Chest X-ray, PA view. Patient: 54 years old, sex F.
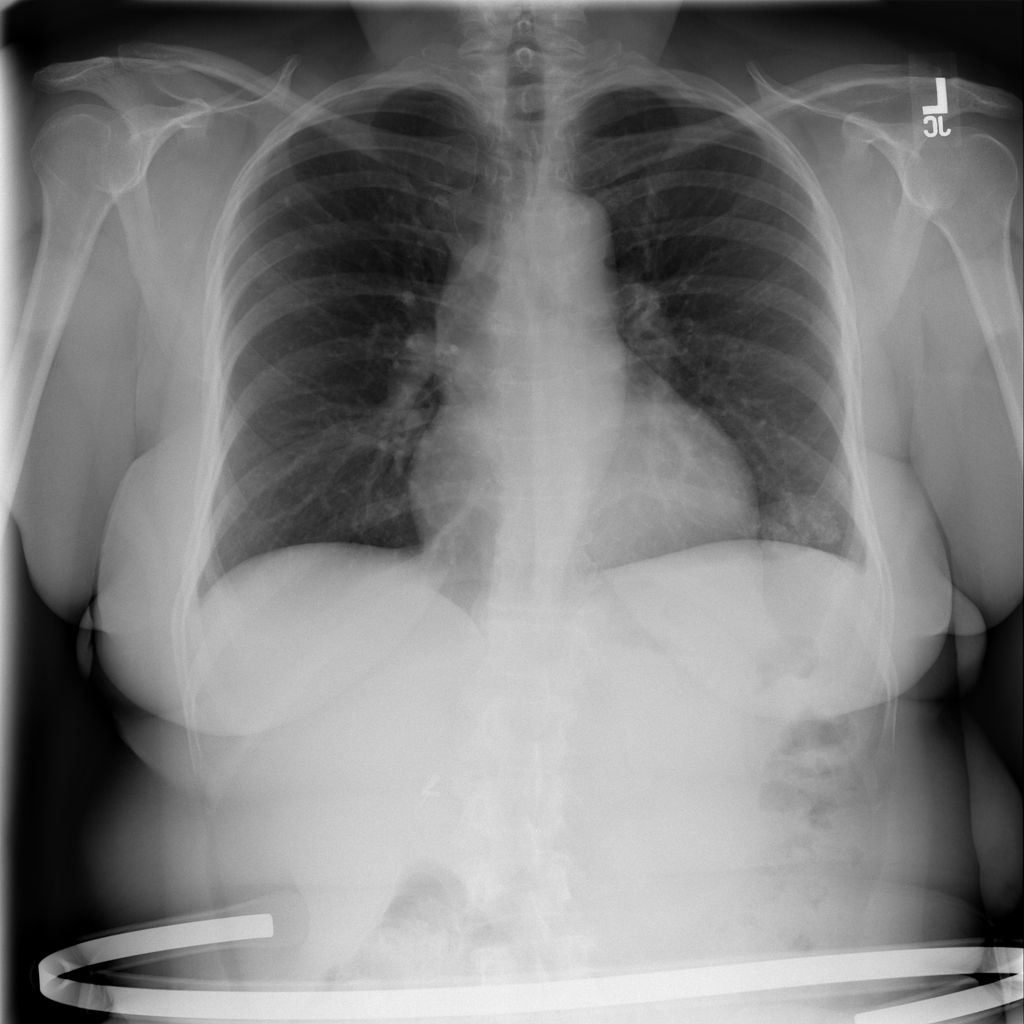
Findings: Mass